Question: I have been having some difficulties revolving around using to-many relationships in Core Data with Swift.
My data model

What I am trying to do is to use an instance of a 'Country' and then display all of the 'Contacts' that are citizens of that country. As I have been trying to do this, I have constructed a UITableViewController that will display all of the citizens of the country. However I have had major problems of getting the actual 'Contacts' out of the relationship 'citizensOfCountry'. Here is the code that I am using (only relevant parts).
'''
class ShowingCitizensOfCountry: UITableViewController {
var countryToShow: Country?
//This is a value that is passed by a prepareForSegue method
override func viewDidLoad() {
//how do I get a list/set/other iterable object of Contacts?
//***Line in question***
let listOfPeople = countryToShow!.citizensOfCountry
for citizen in listOfPeople {
println(citizen)//THIS IS NOT WORKING
}
}
'''
So, this is not working at all. Right now in the for loop I get a compiler error that says 'Type 'Contacts' does not conform to protocol 'Sequence Type''. What I don't understand about this is that it is just of type Contact... I would think that it would be some sort of collection. So, that wasn't working so I tried this.
'''
let listOfPeople = countryToShow!.citizensOfCountry as! [Contacts]
'''
This doesn't work either and I get the error ''NSArray' is not a subtype of 'Contacts''. Next I tried converting with a NSSet.
'''
let listOfPeople = countryToShow!.citizensOfCountry as! NSSet<Contacts>
'''
Unfortunately this doesn't work either and I get the warnings 'Cast from 'Contacts' to unrelated type 'NSSet' always fails' and 'Cannot specialize non-generic type 'NSSet''. Next I tried something else. I tried using the 'valueForKey' method.
'''
let listOfPeople = countryToShow!.citizensOfCountry.valueForKey("name") as! Set<String>
'''
This works! I could print out just the name of all the people that are a citizen of that country. However I don't understand why. Why does it work when I use 'valueForKey("name")' but I can't get an individual Contact? Is there a better way to be doing this that I have simply missed? Any explanation about why I am not able to get a collection of 'Contacts' from a single 'Country' is greatly appreciated. Thanks.
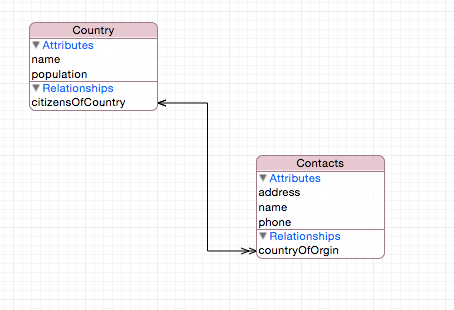
Answer: Sorry because I'm really tired I couldn't read everything. But from what I've read, you want to get the citizens of a country which should be a NSSet. To get that you can simply do:
'''
let contacts = yourArrayOfCountries.flatMap {
$0.citizensOfCountry.allObjects as! [Contacts]
}
'''
According to your comment:
'''
let contacts = countryToShow!.citizensOfCountry.allObjects as! [Contacts]
'''